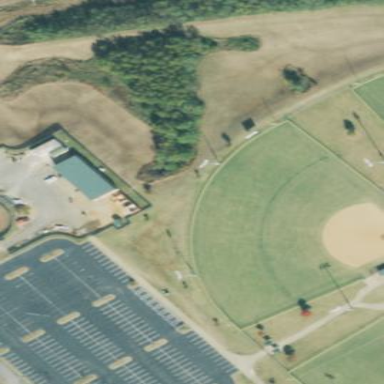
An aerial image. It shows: Softball pitch for leisure sports.